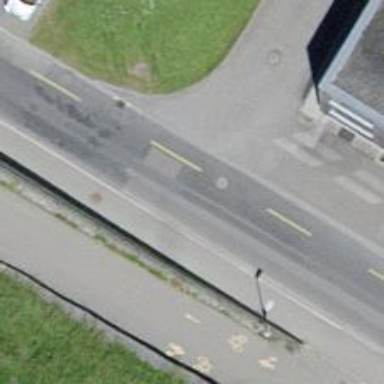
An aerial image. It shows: Residential road with asphalt surface.